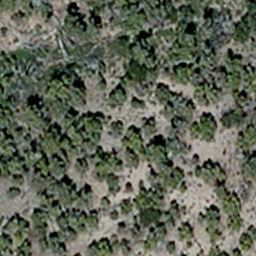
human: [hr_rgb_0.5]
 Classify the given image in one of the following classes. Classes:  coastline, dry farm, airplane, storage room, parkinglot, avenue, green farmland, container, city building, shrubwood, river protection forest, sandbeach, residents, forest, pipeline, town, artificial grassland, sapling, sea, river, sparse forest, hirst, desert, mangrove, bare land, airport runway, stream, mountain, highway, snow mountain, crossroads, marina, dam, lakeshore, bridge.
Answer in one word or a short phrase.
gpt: sparse forest